Field crop: tomato
Growth stage: 2
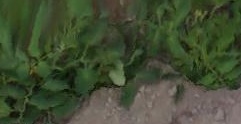
Species: tomato